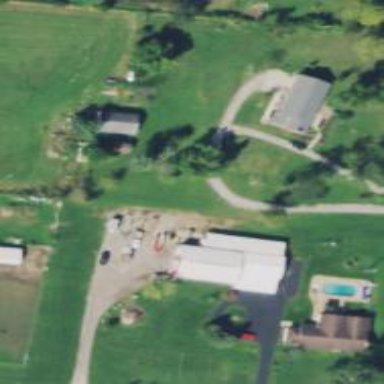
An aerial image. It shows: Driveway.